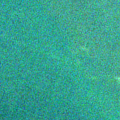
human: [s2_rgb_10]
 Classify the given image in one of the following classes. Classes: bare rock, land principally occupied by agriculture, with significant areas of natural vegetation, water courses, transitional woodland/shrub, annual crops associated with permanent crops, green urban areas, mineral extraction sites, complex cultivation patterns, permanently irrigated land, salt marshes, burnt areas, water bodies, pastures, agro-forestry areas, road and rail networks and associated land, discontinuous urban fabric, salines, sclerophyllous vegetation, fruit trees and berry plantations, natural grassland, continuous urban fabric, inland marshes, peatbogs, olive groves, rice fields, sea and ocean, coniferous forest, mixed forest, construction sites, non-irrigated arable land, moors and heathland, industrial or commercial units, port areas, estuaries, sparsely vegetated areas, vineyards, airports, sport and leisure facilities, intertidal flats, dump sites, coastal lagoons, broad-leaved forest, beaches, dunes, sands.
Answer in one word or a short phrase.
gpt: sea and ocean